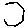
Label: hexagon